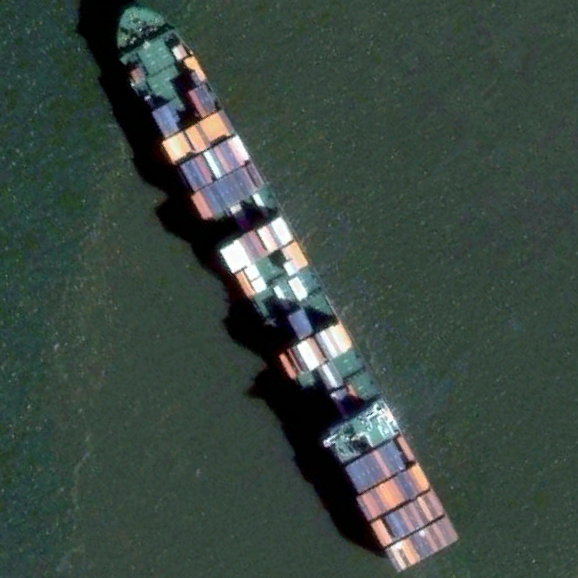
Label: Container_ship